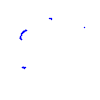
Particle: proton